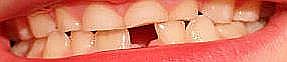
Condition: hypodontia